Question: I am Using Telerik RadEditor it is working fine with Firefox and chrome but in IE it doesn't show any toolbar
I have used the radeditor as
'''
<telerik:radeditor skinid="DefaultSetOfTools" runat="server" id="txtNotes"
height="250px" width="95%" toolsfile="~/RadTool.xml">
</telerik:radeditor>
'''
Snapshot of IE:

Any idea?
Thanks.
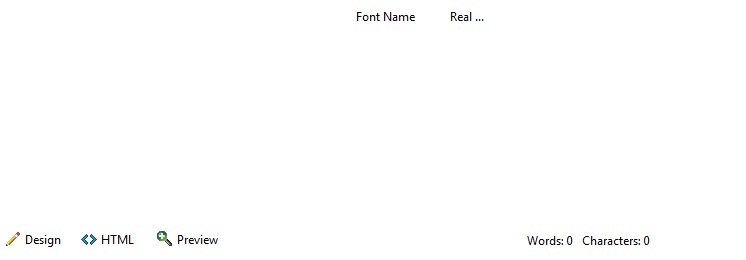
Answer: Internet Explorer has a maximum limit of 32 CSS file links. I have had this issue before and was solved by merging them and decreasing the number of CSS file requests.
See <URL>